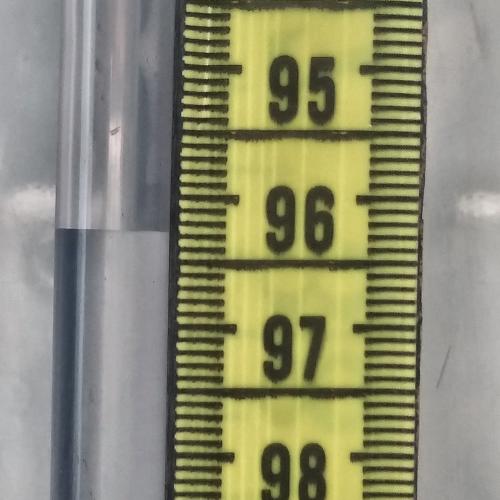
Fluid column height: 96.3 cm